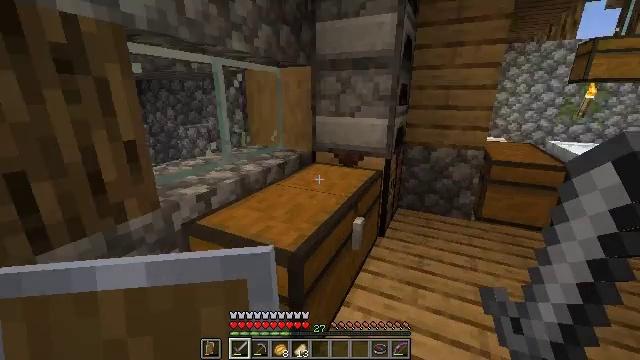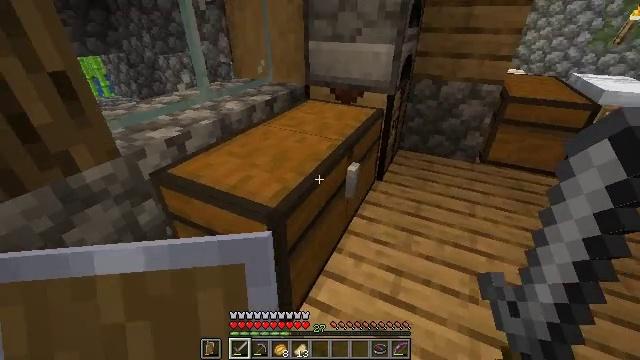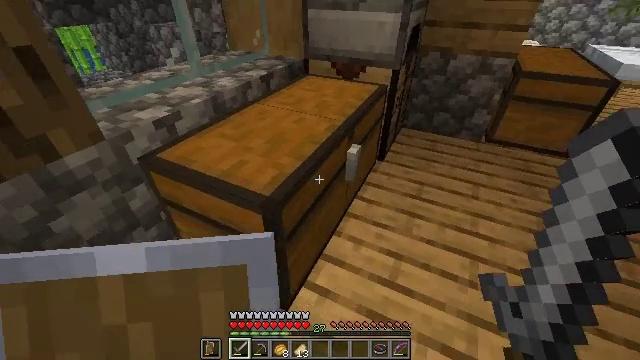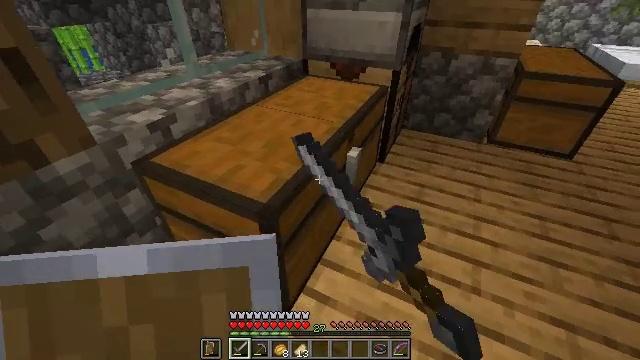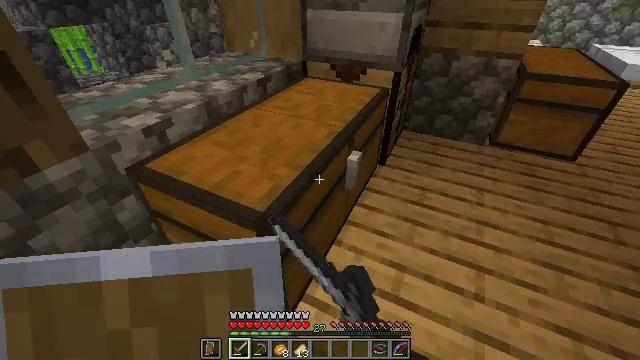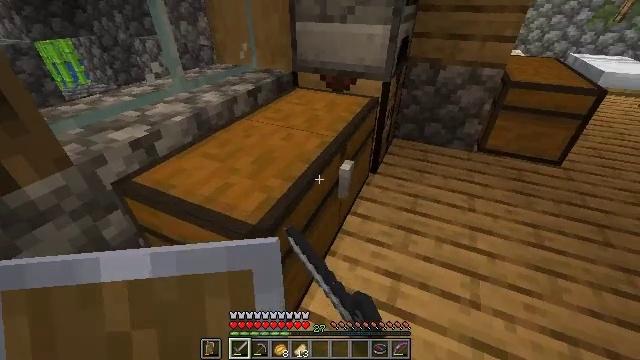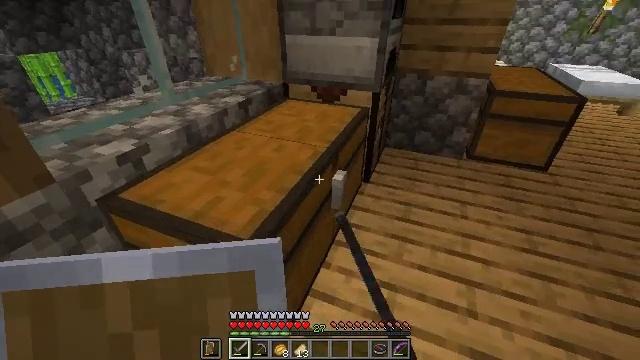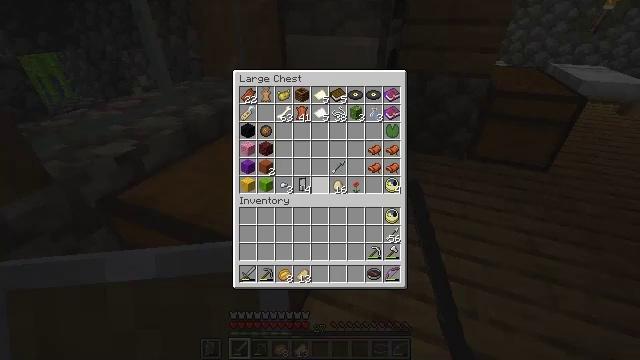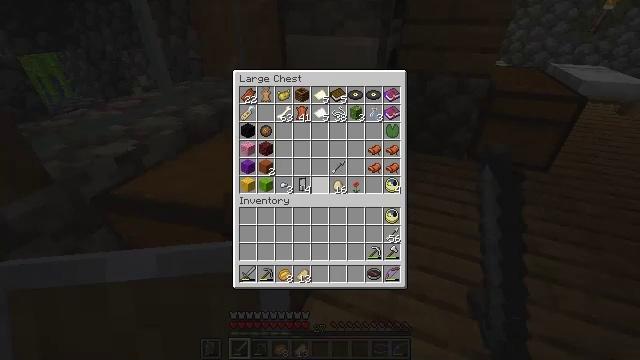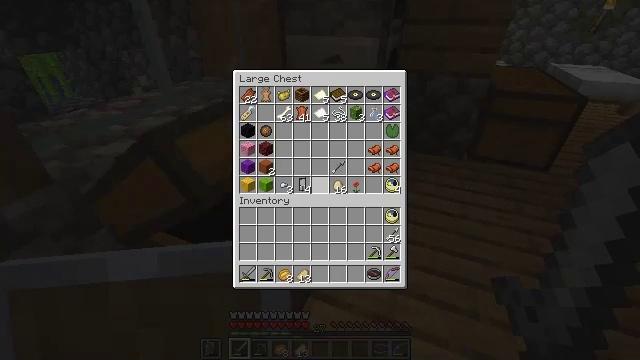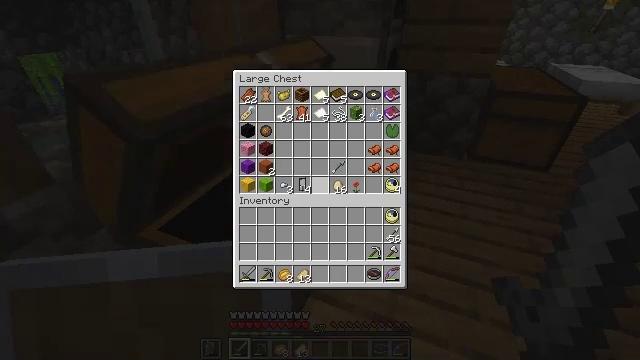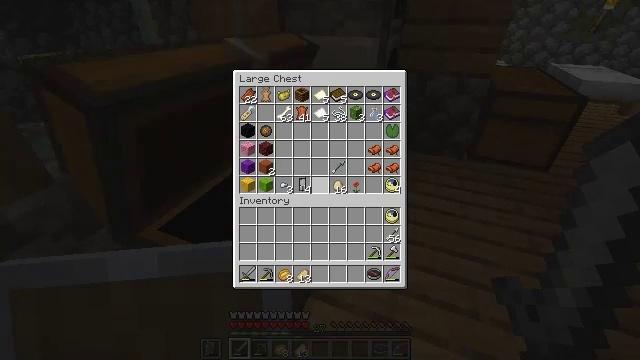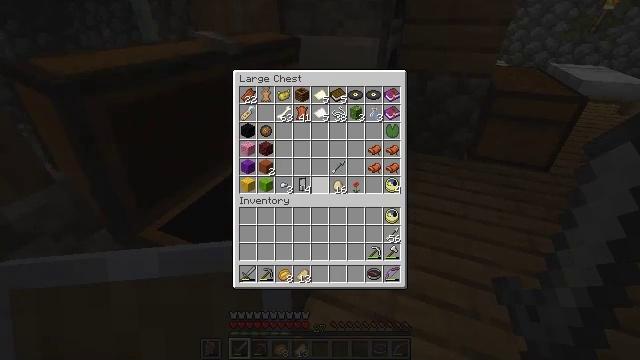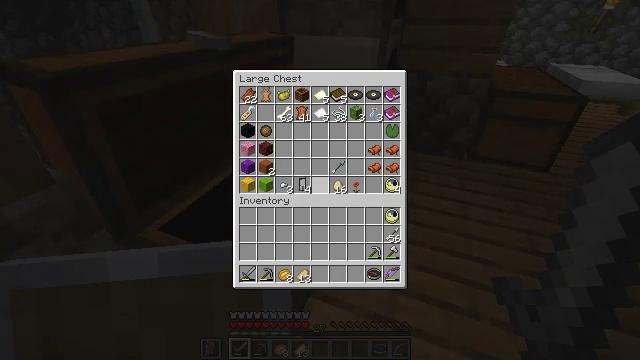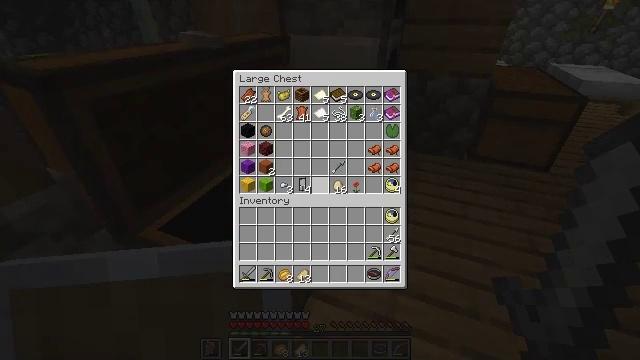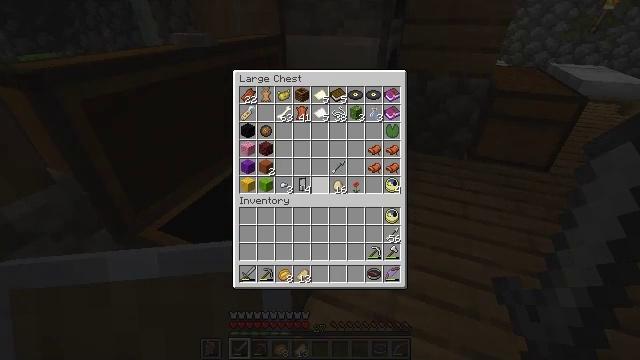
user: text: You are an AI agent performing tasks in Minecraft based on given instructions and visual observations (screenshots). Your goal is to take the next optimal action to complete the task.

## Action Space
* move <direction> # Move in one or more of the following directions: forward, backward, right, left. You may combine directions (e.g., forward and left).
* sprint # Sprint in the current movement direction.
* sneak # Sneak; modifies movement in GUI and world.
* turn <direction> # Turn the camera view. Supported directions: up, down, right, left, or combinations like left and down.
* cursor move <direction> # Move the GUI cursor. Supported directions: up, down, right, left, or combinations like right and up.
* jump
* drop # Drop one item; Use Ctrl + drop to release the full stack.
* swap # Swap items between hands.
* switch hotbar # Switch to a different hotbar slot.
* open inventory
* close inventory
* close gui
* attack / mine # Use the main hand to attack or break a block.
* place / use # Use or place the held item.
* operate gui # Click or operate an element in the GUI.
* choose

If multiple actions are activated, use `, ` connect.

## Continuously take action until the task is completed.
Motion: motion action
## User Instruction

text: Pick up the white bed by breaking it.
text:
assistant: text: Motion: move forward, turn down
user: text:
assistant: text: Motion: turn down, use / place
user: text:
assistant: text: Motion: use / place
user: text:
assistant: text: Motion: use / place
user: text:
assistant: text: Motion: turn right and up
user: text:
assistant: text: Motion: turn right and up
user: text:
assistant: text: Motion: open gui
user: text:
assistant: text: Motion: no_op
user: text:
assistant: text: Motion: no_op
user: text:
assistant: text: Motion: no_op
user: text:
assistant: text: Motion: no_op
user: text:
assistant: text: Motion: no_op
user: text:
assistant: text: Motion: no_op
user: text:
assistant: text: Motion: no_op
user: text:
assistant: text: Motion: no_op
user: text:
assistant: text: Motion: no_op
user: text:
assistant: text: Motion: no_op
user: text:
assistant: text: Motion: no_op
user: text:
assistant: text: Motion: cursor move right and up
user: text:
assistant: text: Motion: cursor move up
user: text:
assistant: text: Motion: cursor move up
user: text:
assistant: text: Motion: no_op
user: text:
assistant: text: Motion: no_op
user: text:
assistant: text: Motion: no_op
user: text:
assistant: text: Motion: no_op
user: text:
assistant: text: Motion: cursor move up
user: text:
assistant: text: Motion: no_op
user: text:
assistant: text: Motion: cursor move left
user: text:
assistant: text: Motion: cursor move left
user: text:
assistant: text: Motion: no_op